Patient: sex F, age 83
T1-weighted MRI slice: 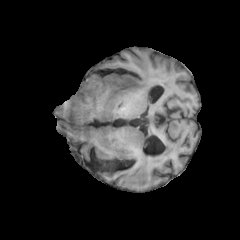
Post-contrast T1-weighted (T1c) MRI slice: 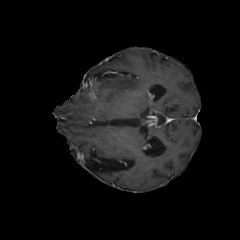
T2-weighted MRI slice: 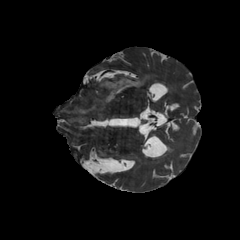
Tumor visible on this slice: yes
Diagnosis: Glioblastoma, IDH-wildtype
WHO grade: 4